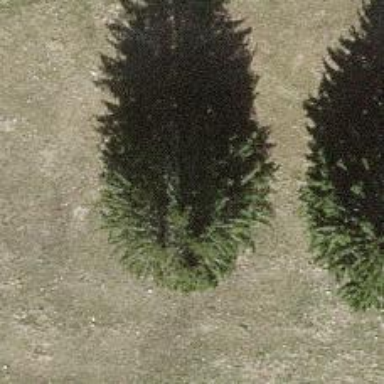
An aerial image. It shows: Single tag "natural: tree."